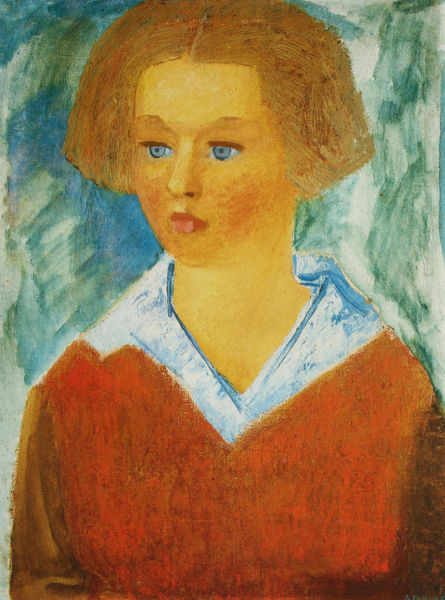
Titel: Das Mädchen in Rot
Künstler: Aleksej Pachomow
Standort: Moskau
Institution: Tretjakow-Galerie
Schlagwörter: blau, weiß, gelb, grün, mädchen, braun, brust, busen, frankreich, frau, frisur, haar, kleid, mund, nase, orange, rot, expressionismus, augen, bluse, gesicht, kragen, bildnis, portrait, gewand, haare, scheitel, naiv, duktus, striche, selbstbildnis, selbstportrait, frauenportrait, pullover, bleu, modersohn becker